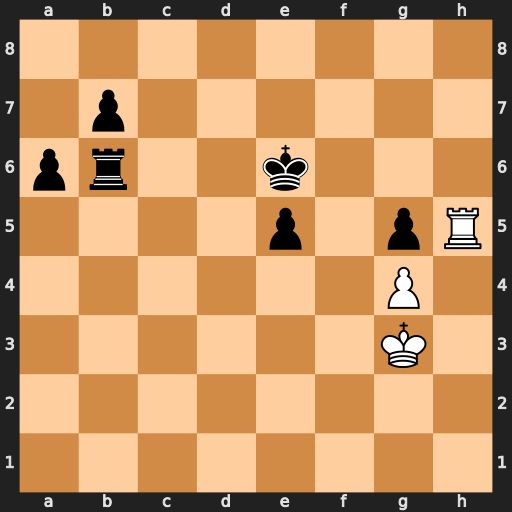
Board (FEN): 8/1p6/pr2k3/4p1pR/6P1/6K1/8/8
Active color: w
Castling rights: -
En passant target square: -
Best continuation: Rh6+ Kd7 Rxb6